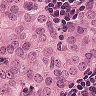
Metastatic tissue present: yes